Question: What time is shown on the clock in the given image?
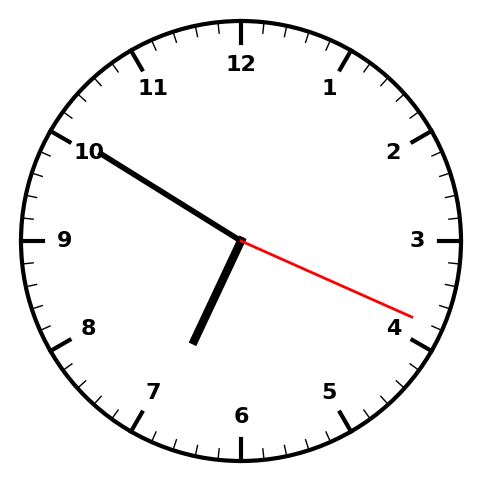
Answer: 06:50:19